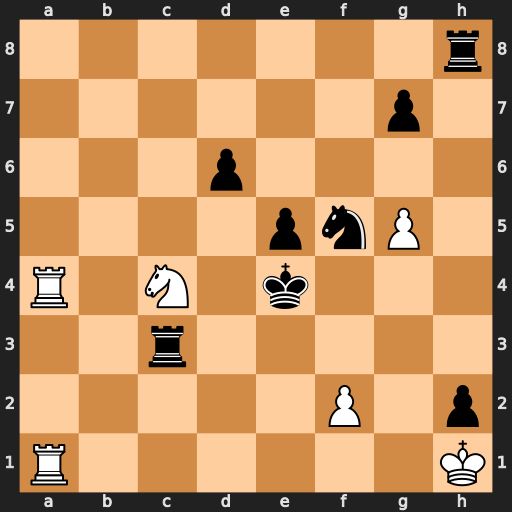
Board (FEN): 7r/6p1/3p4/4pnP1/R1N1k3/2r5/5P1p/R6K
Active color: w
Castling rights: -
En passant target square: -
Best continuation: Nxd6+ Kf3 Nxf5